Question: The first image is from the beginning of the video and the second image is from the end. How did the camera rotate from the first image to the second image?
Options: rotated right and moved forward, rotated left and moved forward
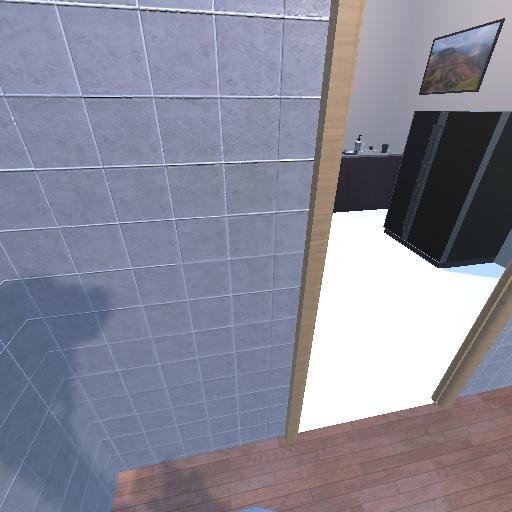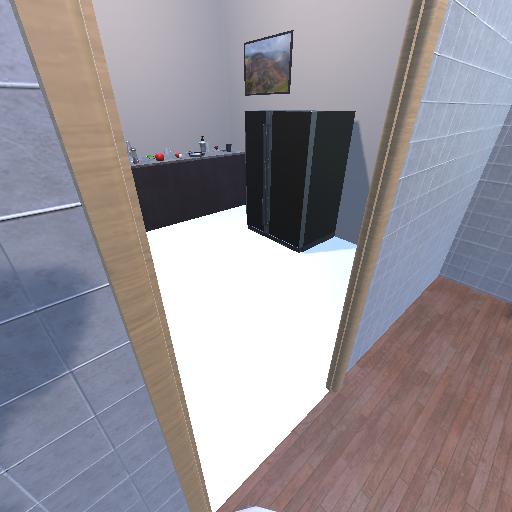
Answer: rotated right and moved forward